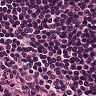
Metastatic tissue present: no